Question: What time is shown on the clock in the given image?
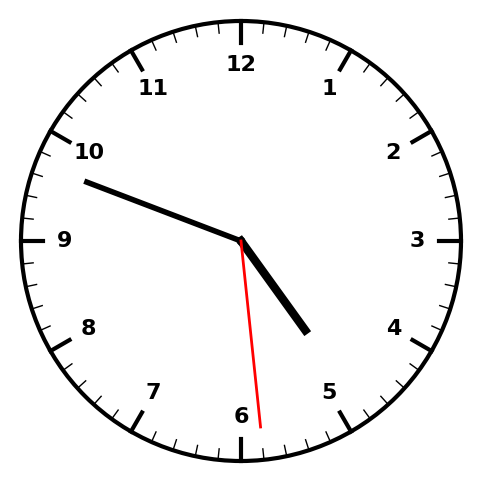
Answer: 04:48:29